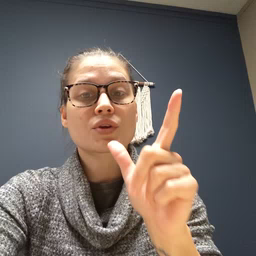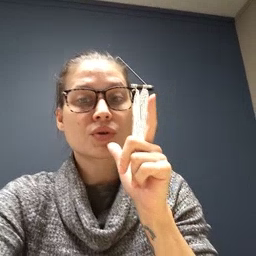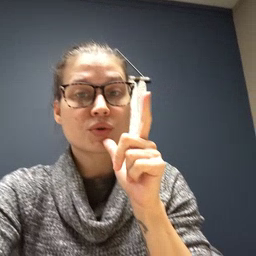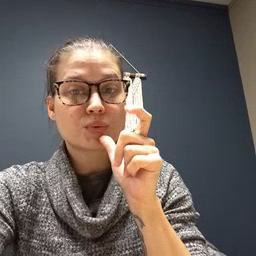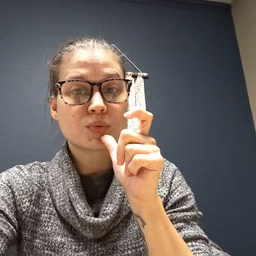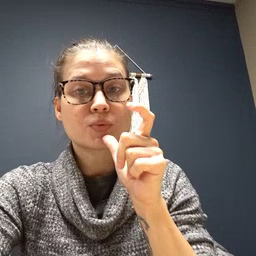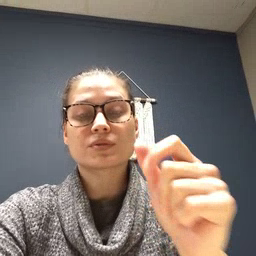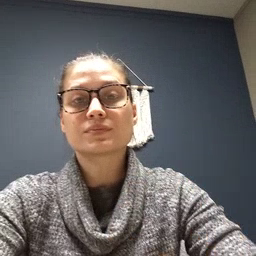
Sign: who